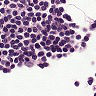
Metastatic tissue present: no